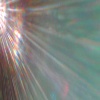
Label: sunburn